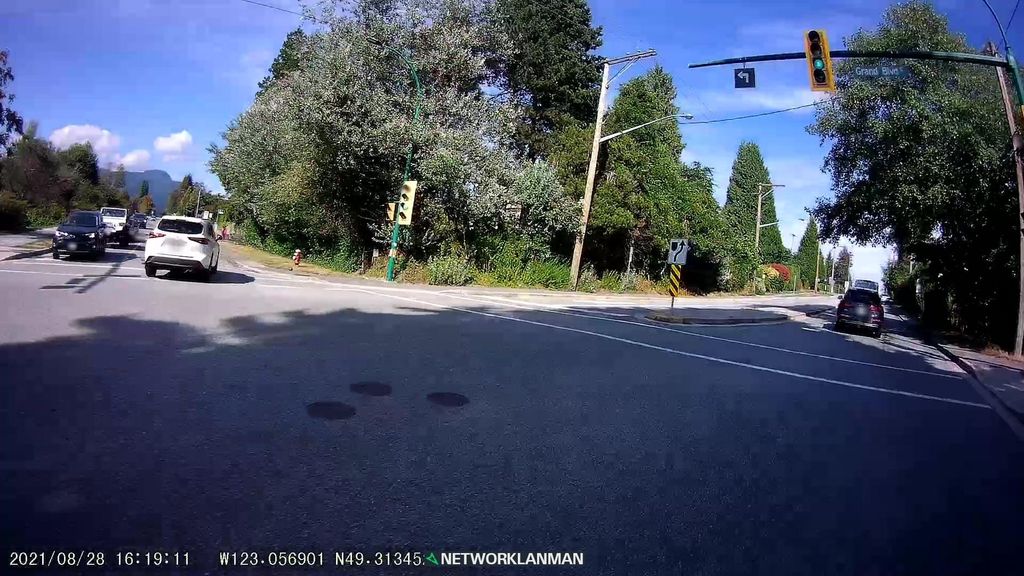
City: vancouver